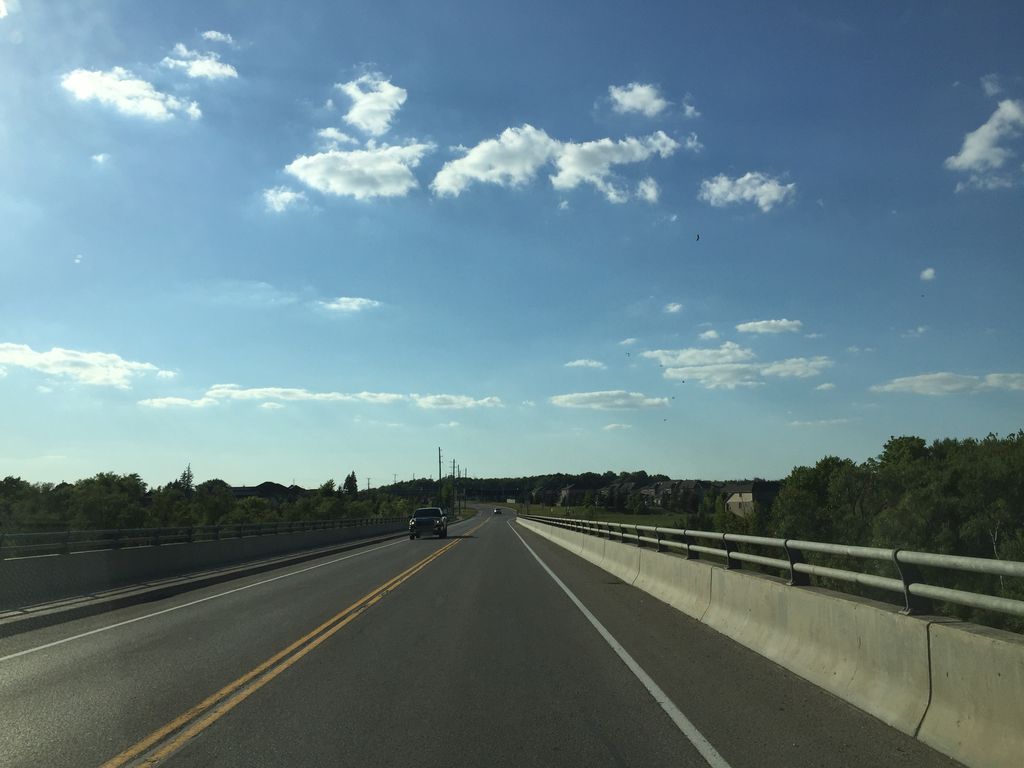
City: kitchener-waterloo